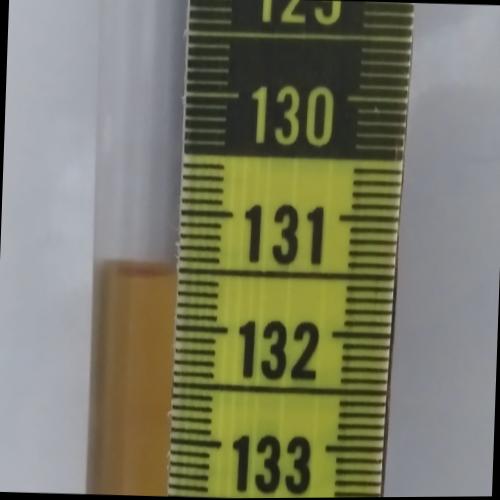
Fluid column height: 131.5 cm